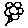
Label: flower